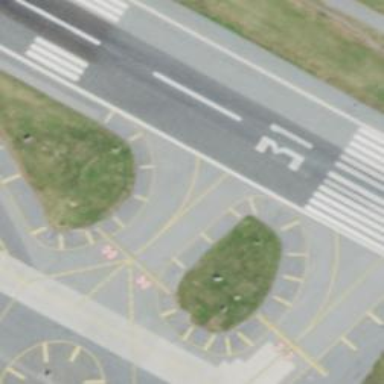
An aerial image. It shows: View of taxiway at the airport.